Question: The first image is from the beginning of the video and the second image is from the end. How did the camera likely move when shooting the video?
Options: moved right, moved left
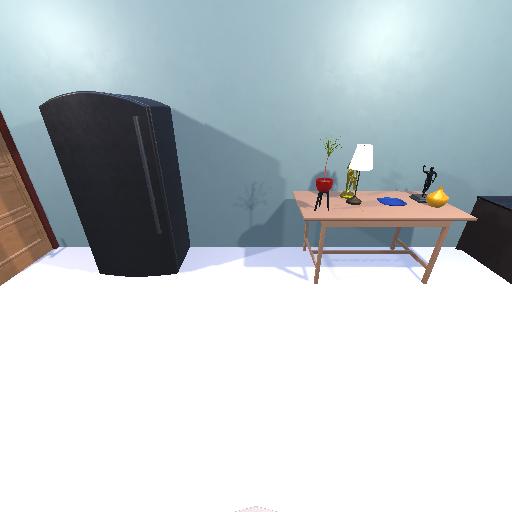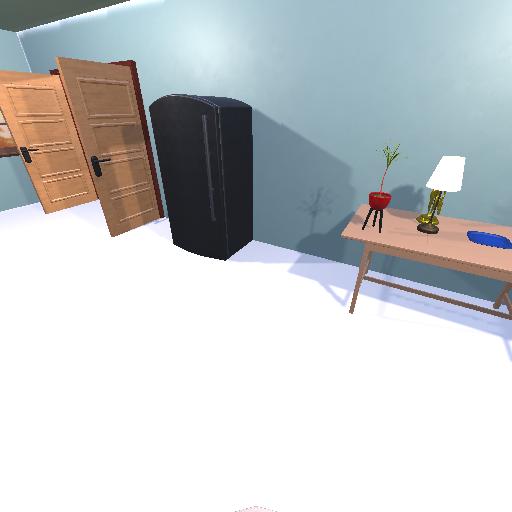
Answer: moved right